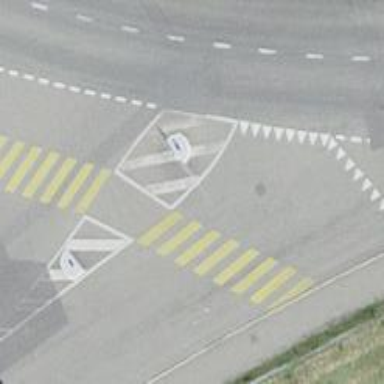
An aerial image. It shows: Uncontrolled zebra crossing with central island.